Question: Depending on user action, I want to dynamically add a view (within MvxViewController) to the subviews collection of a CollectionView. Here's what I'm doing:
'''
var mvxViewController = new SubviewThree(); // SubviewThree inherits MvxViewController
var uiView = mvxViewController.View;
uiView.ClipsToBounds = true;
uiView.Hidden = false;
uiView.Frame = new RectangleF(0, 0, 320, 200);
CollectionView.AddSubview(uiView);
CollectionView.BringSubviewToFront(uiView);
'''
'''
var mvxViewController = new SubviewThree(); // SubviewThree inherits UIViewController
var uiView = mvxViewController.View;
uiView.ClipsToBounds = true;
uiView.Hidden = false;
uiView.Frame = new RectangleF(0, 0, 320, 200);
CollectionView.AddSubview(uiView);
CollectionView.BringSubviewToFront(uiView);
'''
'''
var label = new UILabel(); // All simple controls work just fine
label.Text = "Test Label";
label.ClipsToBounds = true;
label.Hidden = false;
label.Frame = new RectangleF(0, 0, 320, 200);
CollectionView.AddSubview(label);
CollectionView.BringSubviewToFront(label);
'''
What's the best way to achieve this in MvvmCross? Note that I cannot use data binding (and add it via view model's ObservableCollection) here since the view to be added depends on user action - it may not be of same type.
Here's what I'm trying to do:

On right/left button touch, I want to swap views. The views are bound to different view models. The swapped view can either be either of V1 type (having a bar and another UIView) or some other type (just a UIView).
Here's my github link with sample project, just in case if the above image is not clear. You can just run the app and click on Add button. The code for adding view to subview is in BarCell.cs, line 158. There I've commented the above mentioned lines of code.
<URL>
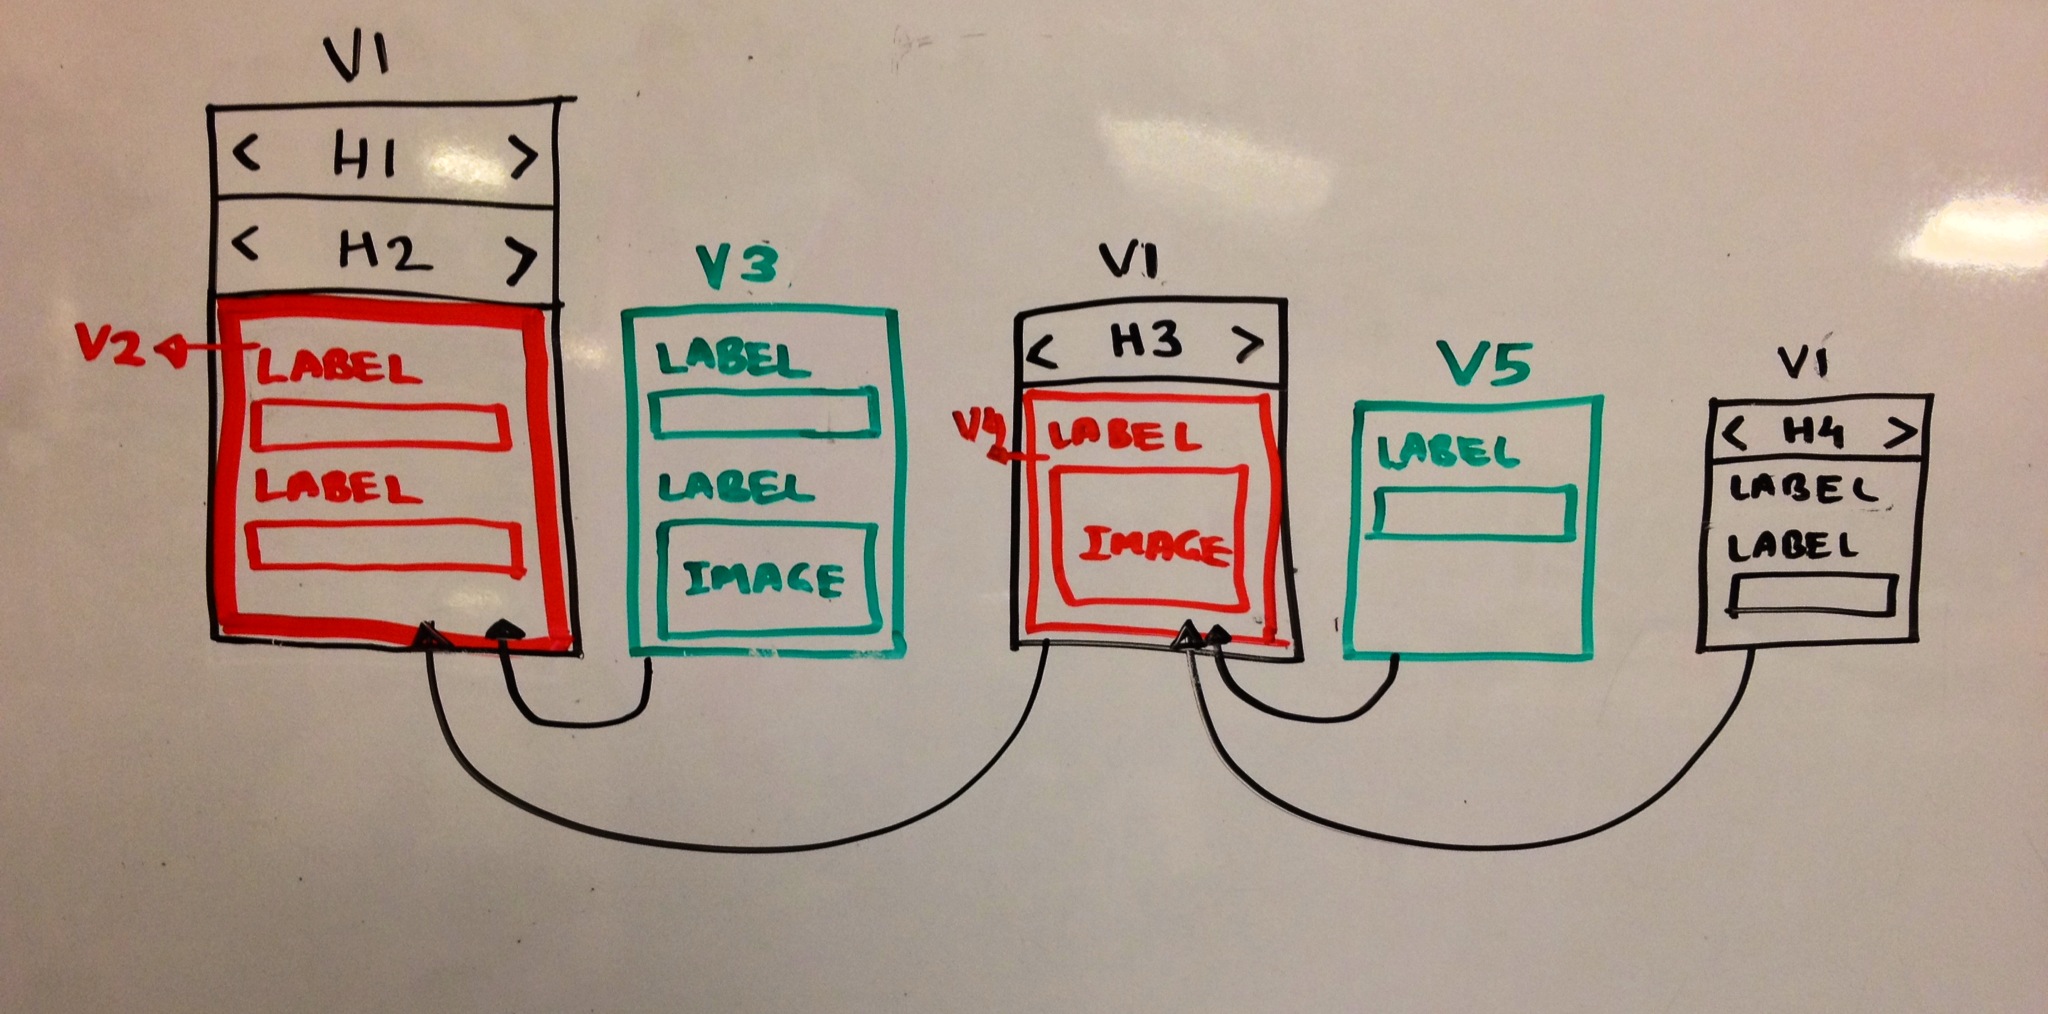
Answer: In order for MvvmCross to create a 'View' and to hook it up with it's 'ViewModel', MvvmCross uses a 'MvxViewModelRequest' object. In iOS this is connected to the 'View' using a 'Request' property.
You can hook this up yourself if you want to - it's just a 'get'/'set' property that has to be set before 'ViewDidLoad' occurs - see <URL>
Alternatively:
- <URL>